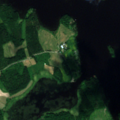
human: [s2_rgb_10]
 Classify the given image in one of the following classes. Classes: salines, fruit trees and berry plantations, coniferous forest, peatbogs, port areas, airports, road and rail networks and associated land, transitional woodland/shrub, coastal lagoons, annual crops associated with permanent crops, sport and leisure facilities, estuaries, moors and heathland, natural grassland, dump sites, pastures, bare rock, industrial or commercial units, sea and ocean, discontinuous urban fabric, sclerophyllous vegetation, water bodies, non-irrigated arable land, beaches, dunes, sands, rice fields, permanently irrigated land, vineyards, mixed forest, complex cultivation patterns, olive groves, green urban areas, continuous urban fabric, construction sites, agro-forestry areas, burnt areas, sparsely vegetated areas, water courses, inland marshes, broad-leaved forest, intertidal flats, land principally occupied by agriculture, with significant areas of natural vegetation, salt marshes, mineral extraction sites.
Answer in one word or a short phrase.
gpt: land principally occupied by agriculture, with significant areas of natural vegetation, broad-leaved forest, mixed forest, inland marshes, water bodies